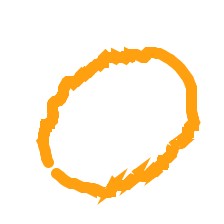
Shape: circle